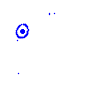
Particle: electron